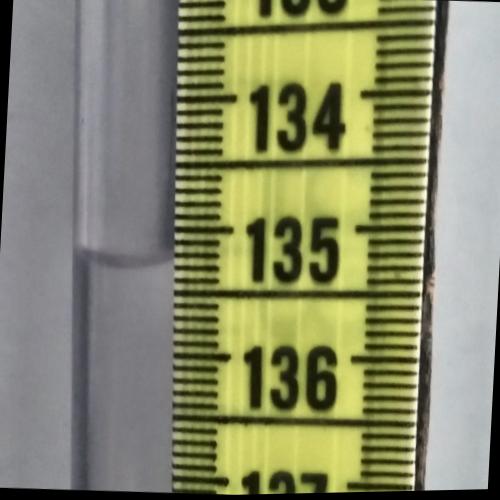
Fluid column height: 135.2 cm